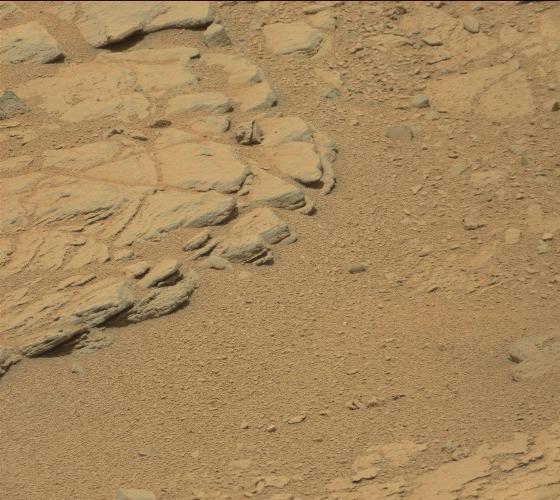
Terrain classes present: Bedrock, Gravel / Sand / Soil, Rock, Shadow